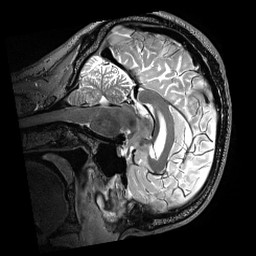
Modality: T2w
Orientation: sagittal
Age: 46
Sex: male
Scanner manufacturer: siemens
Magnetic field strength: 3 T
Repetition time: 3.2 s
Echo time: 0.56 s